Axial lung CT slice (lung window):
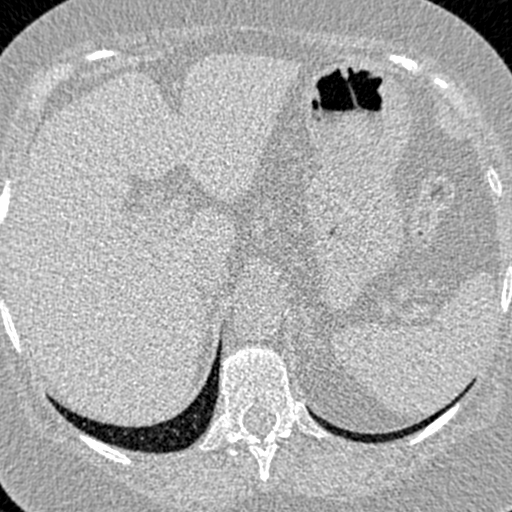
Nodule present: no